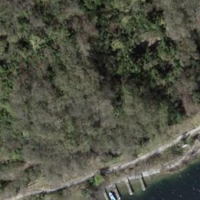
EUNIS habitat code: 14
Species observed at this site:
Fulica atra
Anas platyrhynchos
Ostrya carpinifolia
Corvus cornix
Hippocrepis comosa
Sylvia atricapilla
Turdus merula
Erigeron karvinskianus
Chroicocephalus ridibundus
Larus michahellis
Parus major
Erithacus rubecula
Phytolacca americana
Milvus migrans
Salvia glutinosa
Primula vulgaris